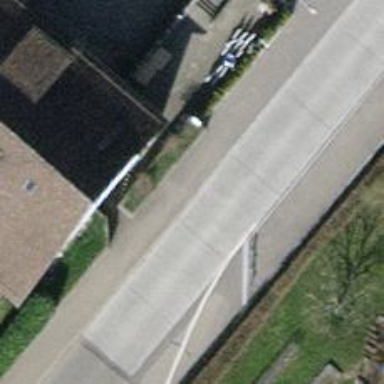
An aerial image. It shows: Platform for public transport on the road.